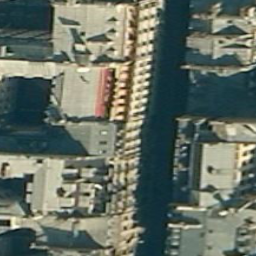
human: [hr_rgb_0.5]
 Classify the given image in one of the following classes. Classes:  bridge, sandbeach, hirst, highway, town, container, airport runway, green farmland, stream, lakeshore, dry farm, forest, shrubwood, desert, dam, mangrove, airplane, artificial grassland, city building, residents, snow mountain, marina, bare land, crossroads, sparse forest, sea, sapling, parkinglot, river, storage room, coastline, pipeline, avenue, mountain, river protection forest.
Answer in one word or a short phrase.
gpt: city building